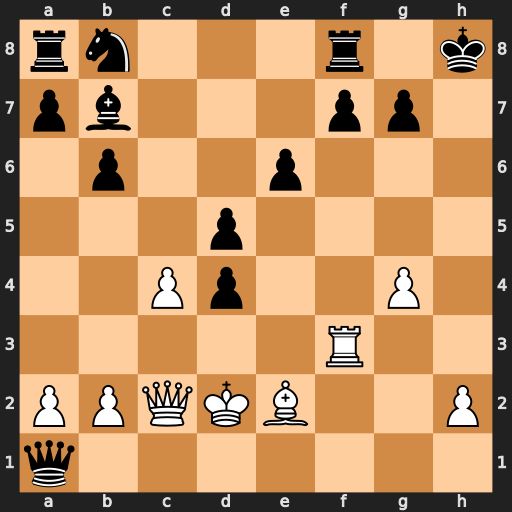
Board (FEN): rn3r1k/pb3pp1/1p2p3/3p4/2Pp2P1/5R2/PPQKB2P/q7
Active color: w
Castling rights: -
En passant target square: -
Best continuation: Rh3+ Kg8 Qh7#